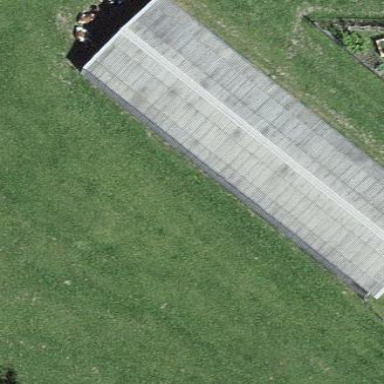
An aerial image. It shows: Shed building.